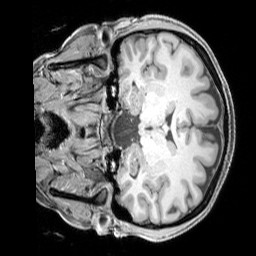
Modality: T1w
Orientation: coronal
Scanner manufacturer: siemens
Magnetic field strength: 3 T
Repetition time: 2.3 s
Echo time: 0.00226 s